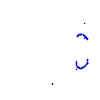
Particle: proton